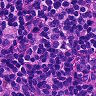
Metastatic tissue present: no